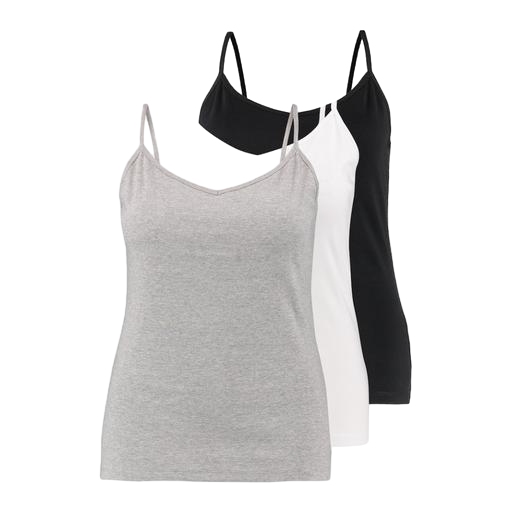
spaghetti strap shirt, essential strap top, tank tops, white background